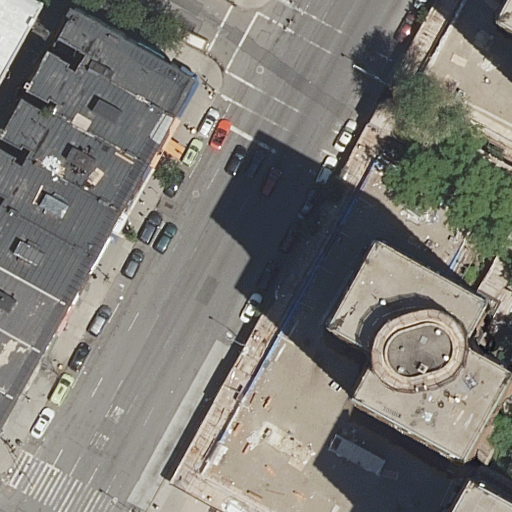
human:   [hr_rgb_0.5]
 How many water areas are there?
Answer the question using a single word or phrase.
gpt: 0

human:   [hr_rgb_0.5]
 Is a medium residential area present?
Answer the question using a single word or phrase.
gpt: no

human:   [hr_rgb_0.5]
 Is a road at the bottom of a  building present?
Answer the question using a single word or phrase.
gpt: yes

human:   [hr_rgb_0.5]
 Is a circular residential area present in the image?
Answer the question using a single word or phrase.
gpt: no

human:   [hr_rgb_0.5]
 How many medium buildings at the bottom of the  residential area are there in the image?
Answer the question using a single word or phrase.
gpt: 7

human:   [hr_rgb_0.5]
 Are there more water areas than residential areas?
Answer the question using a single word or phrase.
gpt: no

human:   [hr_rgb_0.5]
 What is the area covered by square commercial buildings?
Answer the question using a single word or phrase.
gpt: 0m2

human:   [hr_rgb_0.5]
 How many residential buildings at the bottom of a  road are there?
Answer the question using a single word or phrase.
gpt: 9

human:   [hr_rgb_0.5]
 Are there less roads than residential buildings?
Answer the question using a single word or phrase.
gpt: yes

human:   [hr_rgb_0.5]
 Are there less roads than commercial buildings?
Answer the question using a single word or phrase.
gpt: no

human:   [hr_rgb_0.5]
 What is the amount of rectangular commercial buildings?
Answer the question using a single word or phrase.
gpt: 0

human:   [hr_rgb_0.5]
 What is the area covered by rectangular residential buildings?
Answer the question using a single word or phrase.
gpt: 382m2

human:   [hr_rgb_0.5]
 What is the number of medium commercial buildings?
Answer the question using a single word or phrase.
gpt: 0

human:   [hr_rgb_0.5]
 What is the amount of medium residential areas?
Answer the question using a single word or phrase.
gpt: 0

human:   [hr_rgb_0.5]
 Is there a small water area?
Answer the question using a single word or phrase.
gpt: no

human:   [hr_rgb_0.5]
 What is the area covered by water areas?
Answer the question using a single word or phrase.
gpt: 0m2

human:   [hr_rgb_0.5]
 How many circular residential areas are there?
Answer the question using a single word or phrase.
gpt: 0

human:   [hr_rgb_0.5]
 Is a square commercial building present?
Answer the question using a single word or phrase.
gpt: no

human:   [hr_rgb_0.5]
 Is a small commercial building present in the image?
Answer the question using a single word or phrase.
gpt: no

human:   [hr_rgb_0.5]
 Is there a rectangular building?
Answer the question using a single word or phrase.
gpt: yes

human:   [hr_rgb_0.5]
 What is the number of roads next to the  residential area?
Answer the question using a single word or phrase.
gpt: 7

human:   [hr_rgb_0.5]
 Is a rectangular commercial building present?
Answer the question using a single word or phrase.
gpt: no

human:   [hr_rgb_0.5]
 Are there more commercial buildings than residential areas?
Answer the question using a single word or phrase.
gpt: no

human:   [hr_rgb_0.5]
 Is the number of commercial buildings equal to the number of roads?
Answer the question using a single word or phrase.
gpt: no

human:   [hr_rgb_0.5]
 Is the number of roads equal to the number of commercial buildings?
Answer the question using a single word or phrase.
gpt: no

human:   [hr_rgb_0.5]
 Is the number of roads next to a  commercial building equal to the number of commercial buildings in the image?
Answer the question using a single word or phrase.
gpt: yes

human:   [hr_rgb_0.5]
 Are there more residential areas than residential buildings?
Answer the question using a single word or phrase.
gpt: no

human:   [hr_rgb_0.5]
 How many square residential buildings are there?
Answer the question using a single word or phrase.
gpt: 0

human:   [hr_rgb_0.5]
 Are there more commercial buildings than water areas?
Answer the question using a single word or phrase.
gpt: no

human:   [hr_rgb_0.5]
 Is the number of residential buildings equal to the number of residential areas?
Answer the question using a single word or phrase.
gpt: no

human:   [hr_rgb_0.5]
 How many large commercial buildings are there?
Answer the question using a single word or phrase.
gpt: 0

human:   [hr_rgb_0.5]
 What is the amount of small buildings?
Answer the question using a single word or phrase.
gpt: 4

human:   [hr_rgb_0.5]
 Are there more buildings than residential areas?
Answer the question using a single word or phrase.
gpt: yes

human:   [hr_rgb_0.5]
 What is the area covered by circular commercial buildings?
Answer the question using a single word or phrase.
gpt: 0m2

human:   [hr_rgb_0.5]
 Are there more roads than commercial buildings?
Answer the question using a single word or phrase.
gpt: yes

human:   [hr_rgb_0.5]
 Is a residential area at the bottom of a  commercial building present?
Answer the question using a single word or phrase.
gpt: no